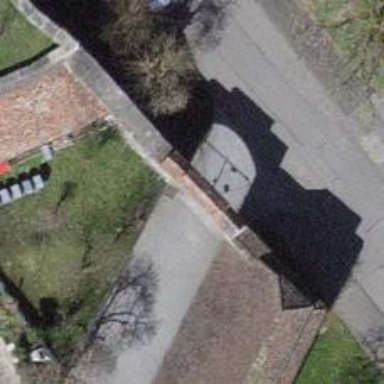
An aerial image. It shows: Gate.